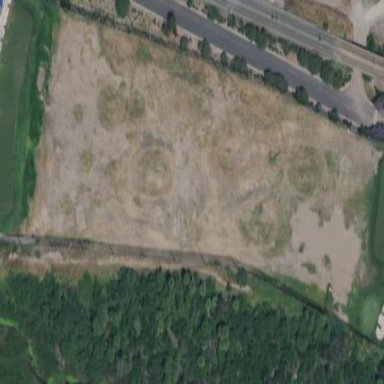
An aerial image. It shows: Golf driving range set on grassy land.